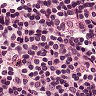
Metastatic tissue present: no